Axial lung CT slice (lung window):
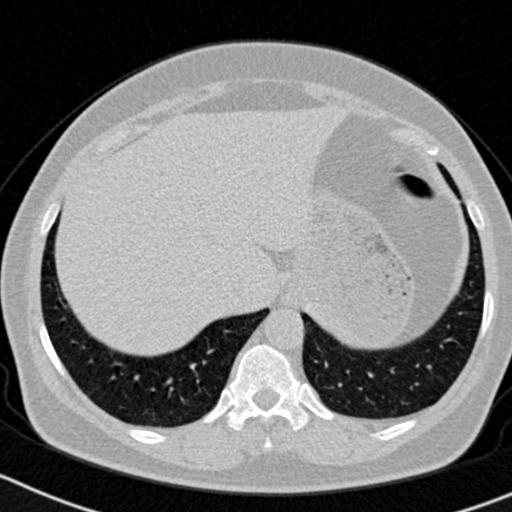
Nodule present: no